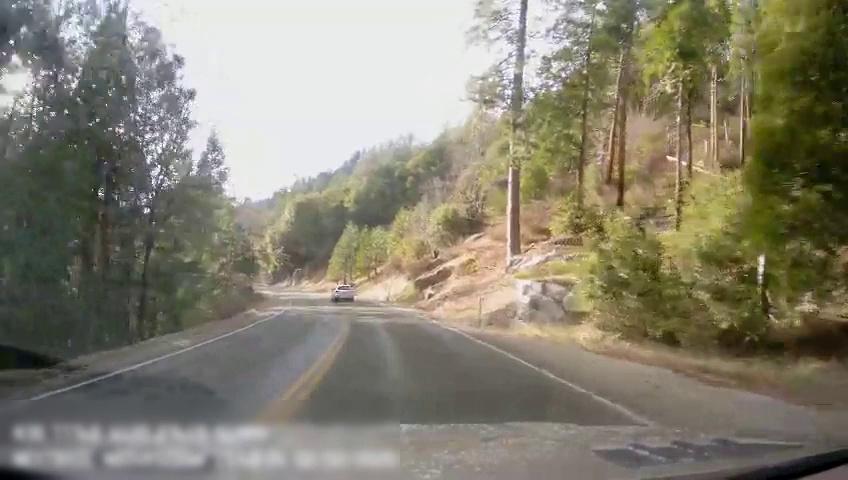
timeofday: Day
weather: Sunny
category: Drivable Space
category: Vehicles | Car
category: Lanes | Opposite Lane
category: Lanes | Current Lane
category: Lanes | Current Lane
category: Lanes | Current Lane